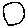
Label: circle